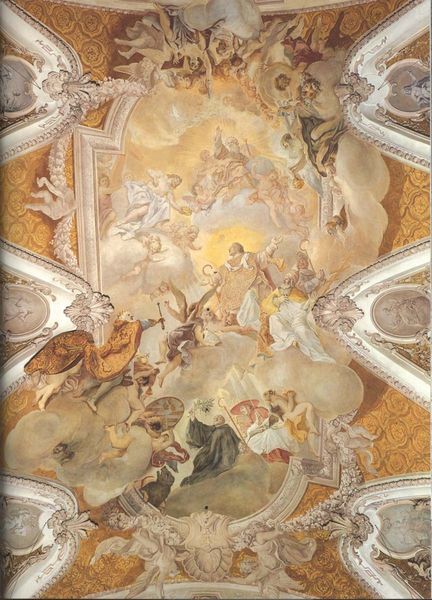
Titel: Deckenfresken aus Sankt Mariä Geburt und Sankt Korbinian in Freising
Künstler: Cosmas Damian Asam
Standort: Freising, Dom Mariä Geburt und St. Korbinian (EU - D - Bayern)
Schlagwörter: gott, weiß, gelb, menschen, kirche, gold, mantel, girlande, engel, stab, gewölbe, antike, heiligenschein, heilige, deckengemälde, fresko, glauben, verzierungen